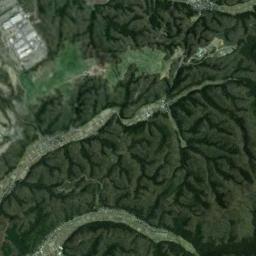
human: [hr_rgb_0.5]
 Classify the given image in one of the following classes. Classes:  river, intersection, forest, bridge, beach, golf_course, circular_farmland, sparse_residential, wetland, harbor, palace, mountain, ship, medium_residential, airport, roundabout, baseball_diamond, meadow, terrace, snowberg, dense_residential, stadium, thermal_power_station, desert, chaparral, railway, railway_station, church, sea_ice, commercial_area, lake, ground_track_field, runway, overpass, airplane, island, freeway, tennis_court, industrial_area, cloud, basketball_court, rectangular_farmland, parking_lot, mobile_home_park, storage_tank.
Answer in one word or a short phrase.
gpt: mountain